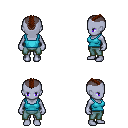
a pixel art fantasy rpg character, female body template, dark elf, purple skin, teal pirate shirt, teal pants, brown short mohawk hairstyle, four views (front, back, left, right), 2x2 character sprite sheet, small pixel art, hard edges, no anti-aliasing